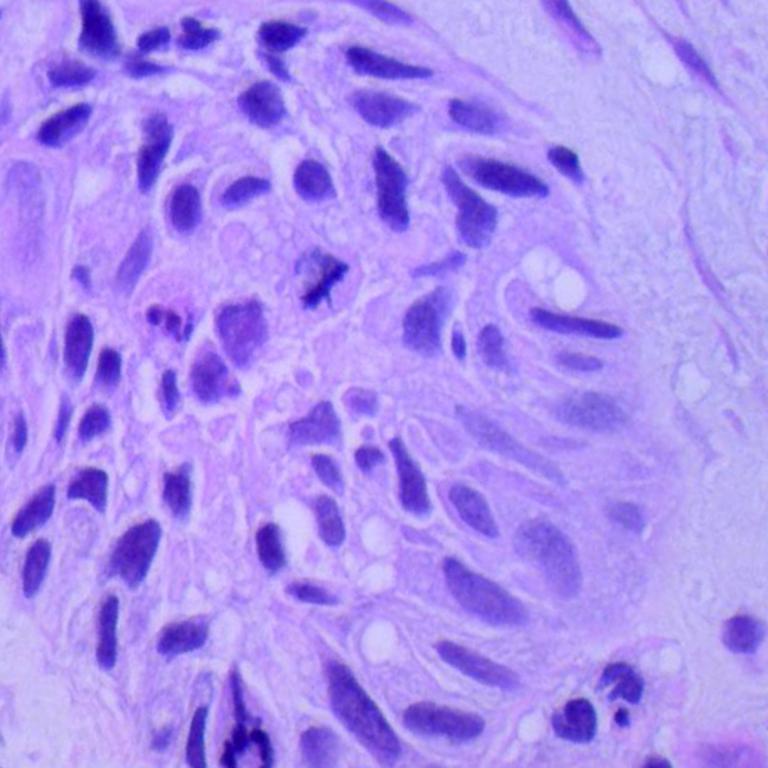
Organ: lung
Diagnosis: squamous carcinomas